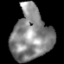
Tissue: lung
Cell type: Epithelial cells
Senescence score: 0.2213
Nuclear area (px): 2001
Mean DAPI intensity: 135.325